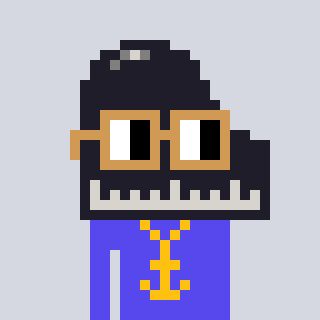
a pixel art character with square brown glasses, a piano-shaped head and a computerblue-colored body on a cool background